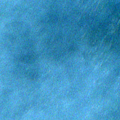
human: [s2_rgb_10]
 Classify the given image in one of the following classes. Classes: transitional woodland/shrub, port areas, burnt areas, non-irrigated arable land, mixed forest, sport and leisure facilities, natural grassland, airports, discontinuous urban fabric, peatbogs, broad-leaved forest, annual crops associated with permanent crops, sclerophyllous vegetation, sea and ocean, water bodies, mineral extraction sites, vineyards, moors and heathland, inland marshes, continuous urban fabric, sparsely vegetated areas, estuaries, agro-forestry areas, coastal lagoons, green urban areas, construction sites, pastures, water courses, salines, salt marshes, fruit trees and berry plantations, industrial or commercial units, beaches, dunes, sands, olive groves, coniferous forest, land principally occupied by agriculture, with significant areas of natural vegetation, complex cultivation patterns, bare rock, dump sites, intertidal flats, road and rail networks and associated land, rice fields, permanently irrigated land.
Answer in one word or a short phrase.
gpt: sea and ocean